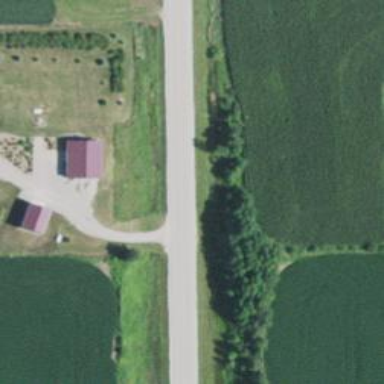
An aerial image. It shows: Secondary road.